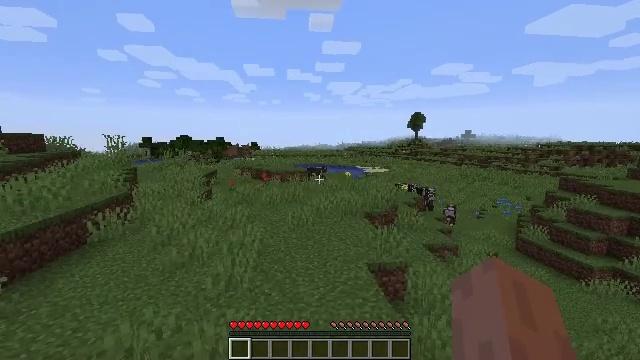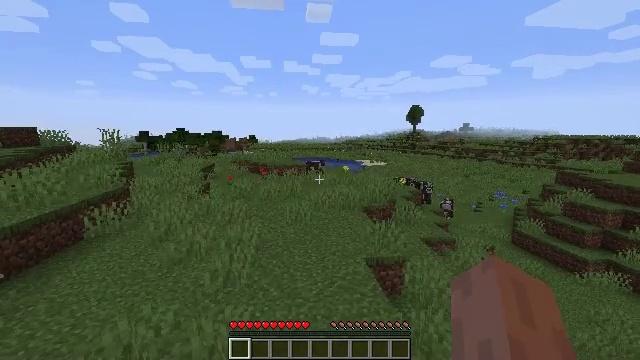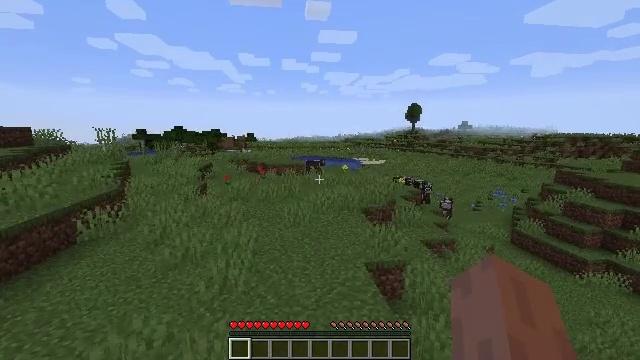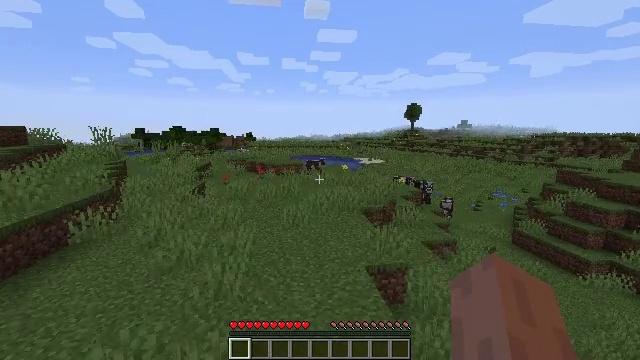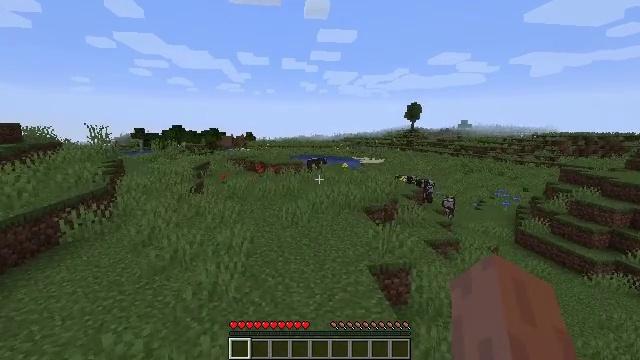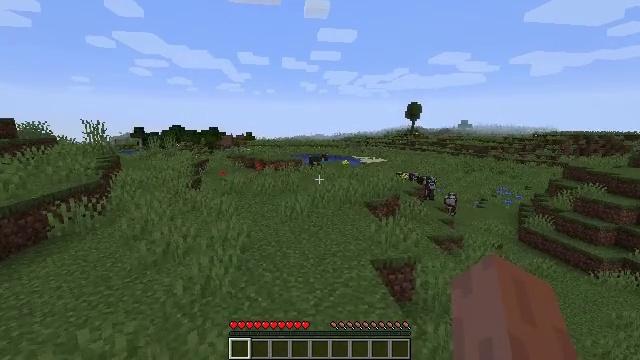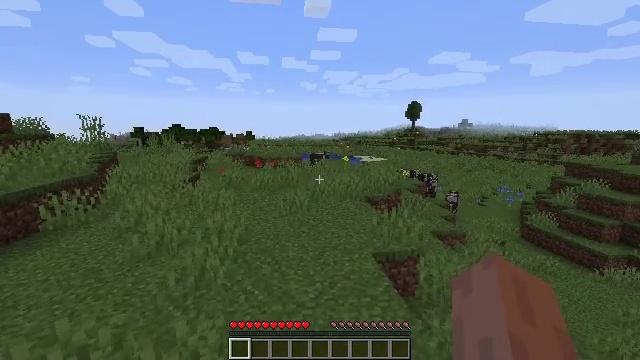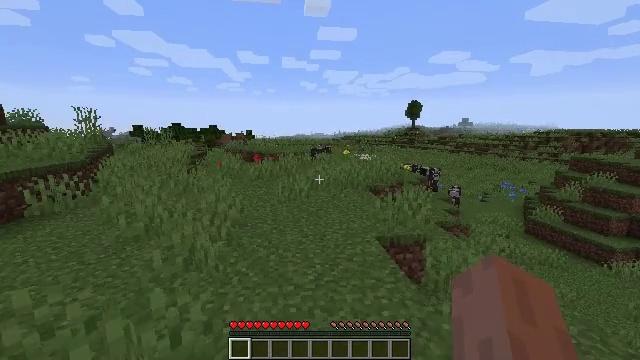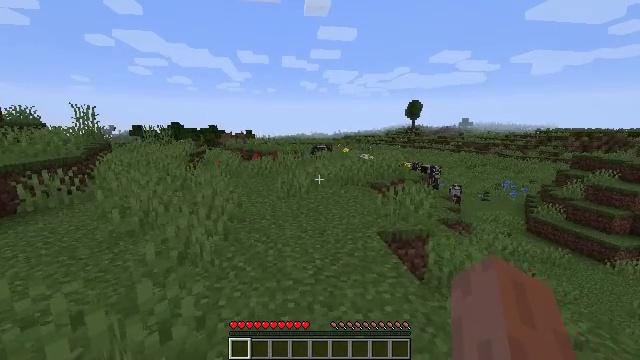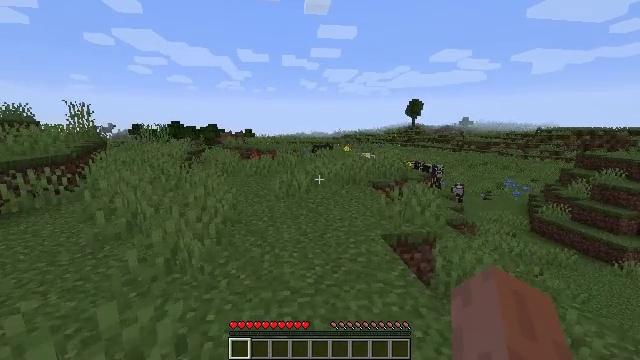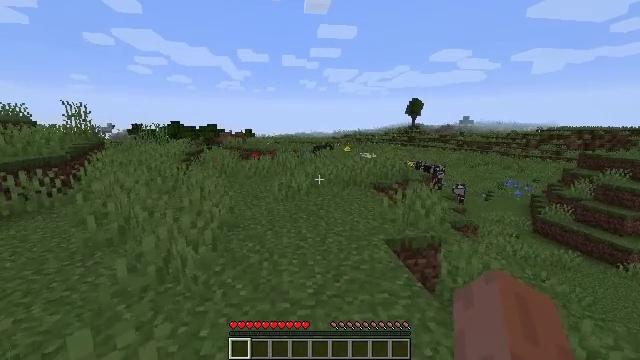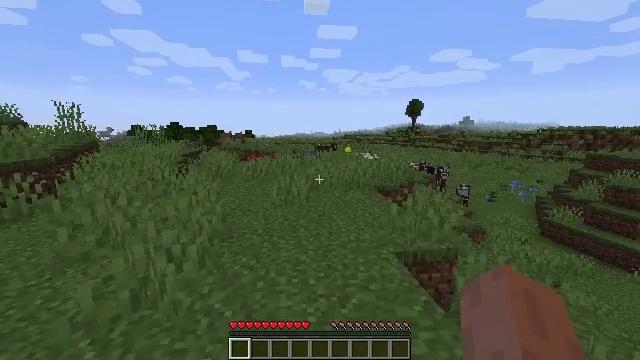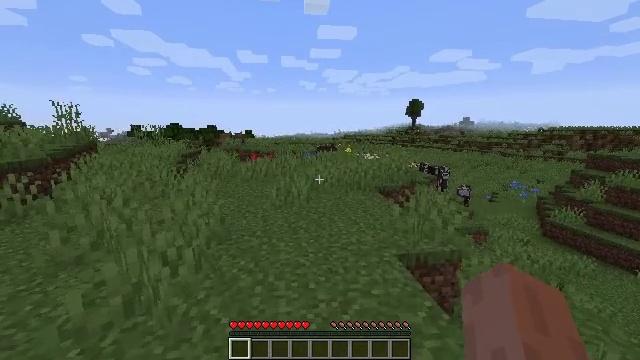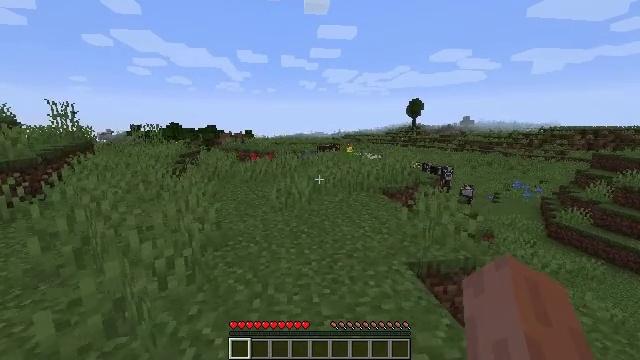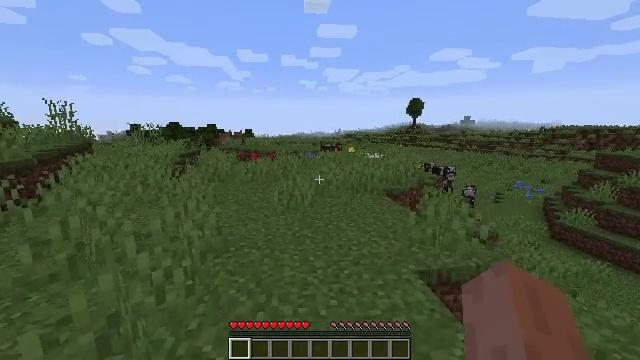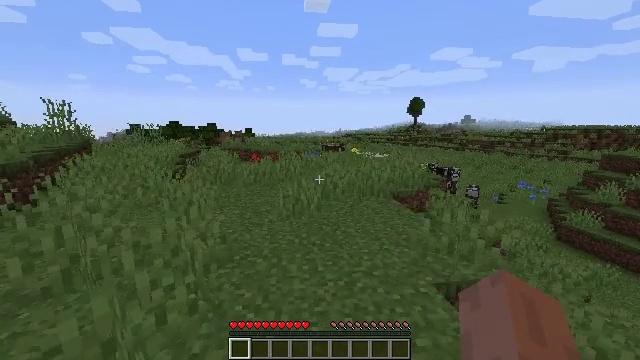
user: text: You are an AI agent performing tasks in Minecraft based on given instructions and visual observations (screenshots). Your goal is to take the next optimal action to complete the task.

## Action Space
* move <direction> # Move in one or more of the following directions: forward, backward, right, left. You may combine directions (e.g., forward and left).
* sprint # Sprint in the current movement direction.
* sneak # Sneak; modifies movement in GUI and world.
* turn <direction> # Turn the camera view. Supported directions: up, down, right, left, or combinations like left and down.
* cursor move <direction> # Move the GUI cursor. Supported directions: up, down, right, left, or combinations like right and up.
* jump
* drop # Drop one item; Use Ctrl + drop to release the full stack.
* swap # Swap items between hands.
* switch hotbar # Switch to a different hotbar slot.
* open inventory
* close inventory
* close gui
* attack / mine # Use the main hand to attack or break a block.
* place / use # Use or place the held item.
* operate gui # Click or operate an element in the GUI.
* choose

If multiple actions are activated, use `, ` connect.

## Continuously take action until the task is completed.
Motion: motion action
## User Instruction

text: Harvest the peony for decoration.
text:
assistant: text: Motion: move forward, turn down, attack / mine, jump
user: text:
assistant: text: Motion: move forward, attack / mine
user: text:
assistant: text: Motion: move forward, attack / mine
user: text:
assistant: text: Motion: move forward, attack / mine
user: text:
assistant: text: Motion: move forward, attack / mine
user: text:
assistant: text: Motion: move forward, attack / mine
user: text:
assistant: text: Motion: move forward, attack / mine
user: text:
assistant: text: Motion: move forward, attack / mine
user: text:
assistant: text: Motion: move forward, attack / mine
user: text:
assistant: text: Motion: move forward, attack / mine
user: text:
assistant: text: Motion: move forward, attack / mine
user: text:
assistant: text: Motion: move forward, attack / mine
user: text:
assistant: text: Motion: move forward and move left, attack / mine
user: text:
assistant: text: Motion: move forward and move left, attack / mine
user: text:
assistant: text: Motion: move forward and move left, attack / mine
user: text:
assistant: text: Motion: move forward and move left, attack / mine
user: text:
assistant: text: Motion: move forward and move left, turn left and up, attack / mine
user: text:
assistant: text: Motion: move forward and move left, turn left and up, attack / mine
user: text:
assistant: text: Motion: move forward, turn left and up, attack / mine
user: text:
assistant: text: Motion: move forward, turn left and up, attack / mine
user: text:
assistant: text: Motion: move forward, turn left, attack / mine
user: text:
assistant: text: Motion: move forward, turn right and down, attack / mine
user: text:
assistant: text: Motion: move forward, attack / mine
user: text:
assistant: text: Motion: move forward, attack / mine
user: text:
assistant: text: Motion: move forward, attack / mine
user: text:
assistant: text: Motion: move forward, attack / mine
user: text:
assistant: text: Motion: move forward, turn right, attack / mine
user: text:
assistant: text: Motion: move forward, attack / mine
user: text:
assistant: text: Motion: move forward, turn left and down, attack / mine
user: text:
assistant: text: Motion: move forward, turn left and down, attack / mine